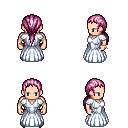
a pixel art fantasy rpg character, male body template, human, light skin, underdress, gold greaves, pink ponytail hairstyle, bracelets, metal boots, four views (front, back, left, right), 2x2 character sprite sheet, small pixel art, hard edges, no anti-aliasing